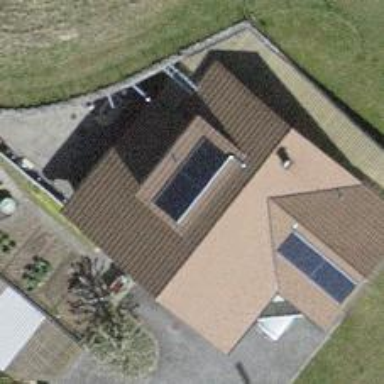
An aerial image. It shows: Solar power generator with photovoltaic panels.